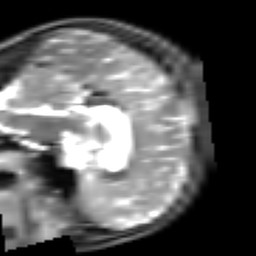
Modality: T2w
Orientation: sagittal